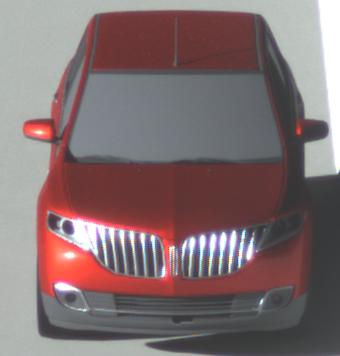
Make: Lincoln
Model: MKX
Detailed model: Gen. 1 CD3
Model produced from: 2010
Model produced until: 2015
Doors: 5
Color: red
Road condition: dry road
Daytime: morning or afternoon
Contrast: high contrast